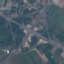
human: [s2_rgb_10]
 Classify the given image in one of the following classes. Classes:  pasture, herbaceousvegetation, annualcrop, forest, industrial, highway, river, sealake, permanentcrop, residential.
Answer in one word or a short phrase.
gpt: Highway